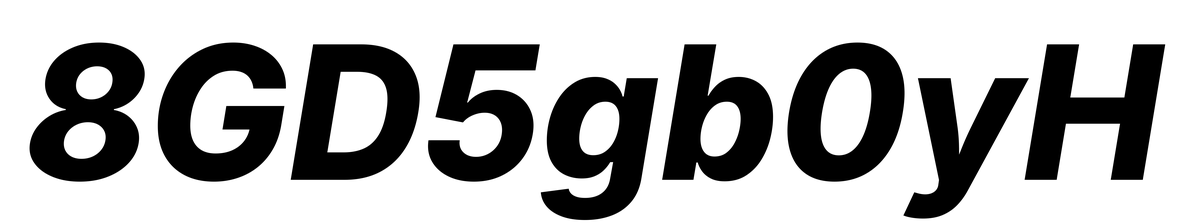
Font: Inter-Italic_ExtraBold_Italic